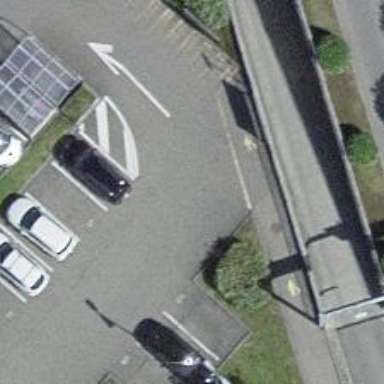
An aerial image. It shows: Parking aisle designated as service road.